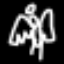
Label: angel